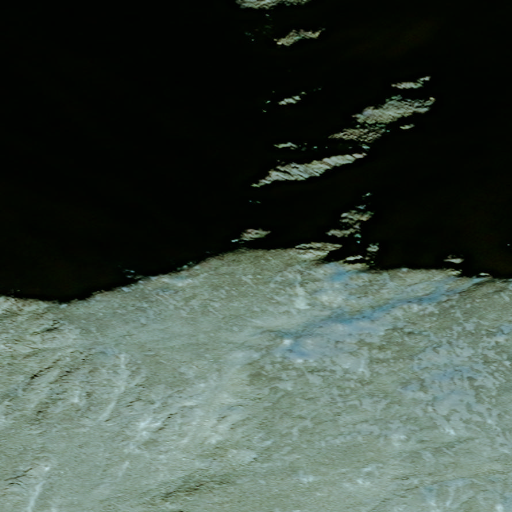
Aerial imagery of mountain in Alaska named Glacier Mountain containing only unknown